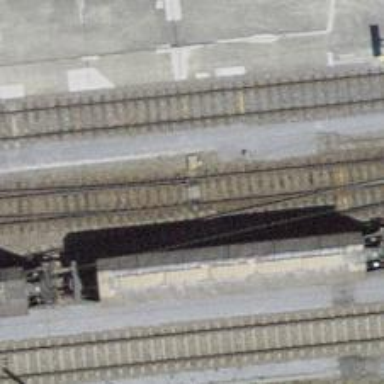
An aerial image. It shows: Railway switch.